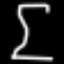
Label: hourglass